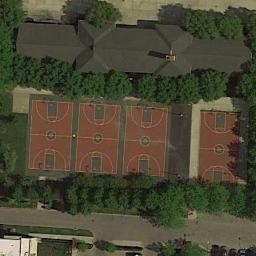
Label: basketball_court